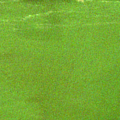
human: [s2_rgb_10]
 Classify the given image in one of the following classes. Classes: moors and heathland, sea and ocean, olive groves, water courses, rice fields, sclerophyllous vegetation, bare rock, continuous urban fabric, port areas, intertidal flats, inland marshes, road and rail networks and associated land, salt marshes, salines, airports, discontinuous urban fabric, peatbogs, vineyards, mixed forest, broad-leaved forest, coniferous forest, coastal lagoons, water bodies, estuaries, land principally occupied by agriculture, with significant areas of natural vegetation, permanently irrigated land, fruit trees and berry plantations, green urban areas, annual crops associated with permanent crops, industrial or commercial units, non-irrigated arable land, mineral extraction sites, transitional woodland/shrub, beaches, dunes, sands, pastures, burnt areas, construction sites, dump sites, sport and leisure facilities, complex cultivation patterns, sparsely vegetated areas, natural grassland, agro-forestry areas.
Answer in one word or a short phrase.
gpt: water bodies